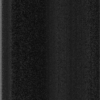
Label: dusty